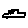
Label: car